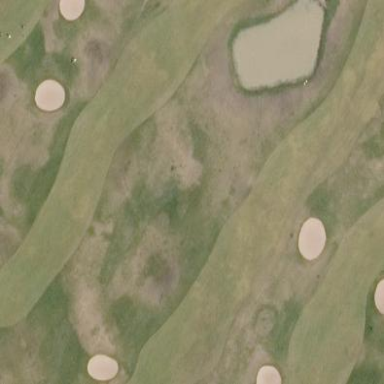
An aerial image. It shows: Grassy area designated as golf fairway.